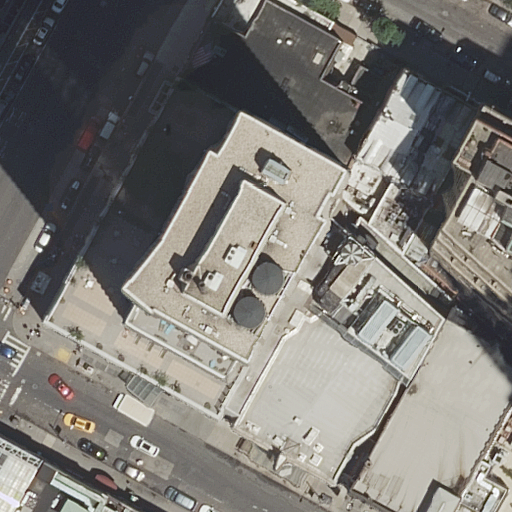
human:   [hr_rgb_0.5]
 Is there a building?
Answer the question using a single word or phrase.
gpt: yes

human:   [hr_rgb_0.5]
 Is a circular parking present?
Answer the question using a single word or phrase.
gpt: no

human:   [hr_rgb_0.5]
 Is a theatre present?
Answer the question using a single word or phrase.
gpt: yes

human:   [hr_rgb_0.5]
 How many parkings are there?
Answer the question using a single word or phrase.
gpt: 1

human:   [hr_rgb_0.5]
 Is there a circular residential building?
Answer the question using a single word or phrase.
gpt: no

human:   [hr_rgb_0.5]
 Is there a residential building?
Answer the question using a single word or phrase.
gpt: yes

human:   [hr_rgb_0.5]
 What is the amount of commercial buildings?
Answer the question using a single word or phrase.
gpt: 0

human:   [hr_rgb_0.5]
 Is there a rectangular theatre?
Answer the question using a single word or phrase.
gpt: no

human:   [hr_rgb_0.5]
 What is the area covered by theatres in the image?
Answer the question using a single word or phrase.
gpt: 1405m2

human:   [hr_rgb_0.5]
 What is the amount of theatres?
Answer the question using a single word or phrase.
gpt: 1

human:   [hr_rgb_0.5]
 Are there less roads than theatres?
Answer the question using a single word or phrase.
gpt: no

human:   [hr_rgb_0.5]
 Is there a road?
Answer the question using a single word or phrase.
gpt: yes

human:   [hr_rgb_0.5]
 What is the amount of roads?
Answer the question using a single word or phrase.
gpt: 4

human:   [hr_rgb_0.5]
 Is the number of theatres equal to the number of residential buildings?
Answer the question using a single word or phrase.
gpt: no

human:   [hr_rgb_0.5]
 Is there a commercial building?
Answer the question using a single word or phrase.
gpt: no

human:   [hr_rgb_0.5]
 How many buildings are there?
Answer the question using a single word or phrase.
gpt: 9

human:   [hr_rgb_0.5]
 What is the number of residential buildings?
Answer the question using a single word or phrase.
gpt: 7

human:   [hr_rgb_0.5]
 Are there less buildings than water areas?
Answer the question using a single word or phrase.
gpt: no

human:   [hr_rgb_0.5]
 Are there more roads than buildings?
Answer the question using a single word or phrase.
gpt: no

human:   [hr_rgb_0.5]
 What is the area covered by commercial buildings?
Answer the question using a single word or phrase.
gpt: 0m2

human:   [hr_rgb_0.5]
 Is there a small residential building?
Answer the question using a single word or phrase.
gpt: yes

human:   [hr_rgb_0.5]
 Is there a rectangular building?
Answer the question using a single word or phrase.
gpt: yes

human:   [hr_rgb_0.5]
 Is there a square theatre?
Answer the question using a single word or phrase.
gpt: no

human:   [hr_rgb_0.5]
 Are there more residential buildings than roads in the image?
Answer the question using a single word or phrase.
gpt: yes

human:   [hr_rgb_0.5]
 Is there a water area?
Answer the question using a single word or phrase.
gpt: no

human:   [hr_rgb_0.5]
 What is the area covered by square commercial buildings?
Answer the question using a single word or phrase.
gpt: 0m2

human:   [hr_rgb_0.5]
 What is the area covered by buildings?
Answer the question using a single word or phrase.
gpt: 6448m2

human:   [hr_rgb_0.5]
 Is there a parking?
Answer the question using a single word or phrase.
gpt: yes

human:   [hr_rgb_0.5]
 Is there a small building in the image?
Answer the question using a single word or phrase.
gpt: yes

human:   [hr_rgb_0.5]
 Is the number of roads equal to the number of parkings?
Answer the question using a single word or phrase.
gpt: no

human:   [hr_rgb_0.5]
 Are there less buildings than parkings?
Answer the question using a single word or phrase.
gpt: no

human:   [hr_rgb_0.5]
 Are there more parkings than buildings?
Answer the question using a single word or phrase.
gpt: no

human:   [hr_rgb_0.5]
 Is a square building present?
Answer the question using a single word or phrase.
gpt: no

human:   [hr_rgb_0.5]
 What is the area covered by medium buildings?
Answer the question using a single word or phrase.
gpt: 1212m2

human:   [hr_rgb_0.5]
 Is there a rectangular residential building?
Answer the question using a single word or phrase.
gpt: yes

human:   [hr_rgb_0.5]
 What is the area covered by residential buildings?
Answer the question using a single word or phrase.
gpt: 4231m2

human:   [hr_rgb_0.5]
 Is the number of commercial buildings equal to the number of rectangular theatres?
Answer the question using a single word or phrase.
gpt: yes

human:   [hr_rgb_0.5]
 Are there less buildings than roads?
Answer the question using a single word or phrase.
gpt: no

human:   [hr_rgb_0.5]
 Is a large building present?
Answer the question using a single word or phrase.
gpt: yes

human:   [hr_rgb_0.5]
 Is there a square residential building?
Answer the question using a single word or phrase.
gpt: no

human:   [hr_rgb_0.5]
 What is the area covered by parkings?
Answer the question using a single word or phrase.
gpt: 12m2

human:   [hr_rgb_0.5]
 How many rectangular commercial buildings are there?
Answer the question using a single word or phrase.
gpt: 0

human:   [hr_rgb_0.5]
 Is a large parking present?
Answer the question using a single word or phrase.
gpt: no

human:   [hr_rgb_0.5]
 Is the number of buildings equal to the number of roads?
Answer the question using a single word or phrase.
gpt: no

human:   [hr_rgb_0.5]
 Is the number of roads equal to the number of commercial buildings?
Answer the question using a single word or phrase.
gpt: no

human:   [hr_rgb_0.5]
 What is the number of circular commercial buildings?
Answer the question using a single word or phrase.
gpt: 0

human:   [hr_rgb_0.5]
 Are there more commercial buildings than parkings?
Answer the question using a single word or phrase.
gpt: no

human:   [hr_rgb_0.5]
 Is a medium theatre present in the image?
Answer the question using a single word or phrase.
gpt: no

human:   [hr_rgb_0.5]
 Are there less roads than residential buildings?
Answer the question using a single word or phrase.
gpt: yes

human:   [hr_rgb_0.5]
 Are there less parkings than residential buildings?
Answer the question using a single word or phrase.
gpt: yes

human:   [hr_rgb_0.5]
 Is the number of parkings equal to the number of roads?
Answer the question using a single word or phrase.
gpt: no

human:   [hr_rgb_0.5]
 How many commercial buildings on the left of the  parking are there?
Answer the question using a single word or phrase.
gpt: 0

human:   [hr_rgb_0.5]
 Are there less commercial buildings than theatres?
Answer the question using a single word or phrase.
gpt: yes

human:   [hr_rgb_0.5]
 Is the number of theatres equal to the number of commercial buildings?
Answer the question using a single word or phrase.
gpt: no

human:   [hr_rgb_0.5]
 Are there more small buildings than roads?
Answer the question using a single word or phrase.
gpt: no

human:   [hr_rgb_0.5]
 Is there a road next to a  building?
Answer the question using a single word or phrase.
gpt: yes

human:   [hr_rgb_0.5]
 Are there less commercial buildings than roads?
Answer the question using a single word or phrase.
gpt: yes

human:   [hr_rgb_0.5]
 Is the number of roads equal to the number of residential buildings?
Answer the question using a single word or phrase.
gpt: no

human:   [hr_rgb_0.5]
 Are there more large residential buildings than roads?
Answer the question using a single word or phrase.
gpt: no

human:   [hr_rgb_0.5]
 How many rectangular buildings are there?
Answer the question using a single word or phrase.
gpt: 4

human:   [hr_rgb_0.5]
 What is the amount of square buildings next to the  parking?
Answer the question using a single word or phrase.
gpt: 0

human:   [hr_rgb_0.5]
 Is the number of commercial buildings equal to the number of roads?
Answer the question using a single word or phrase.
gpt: no

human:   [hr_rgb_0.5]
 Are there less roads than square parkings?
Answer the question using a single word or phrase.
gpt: no

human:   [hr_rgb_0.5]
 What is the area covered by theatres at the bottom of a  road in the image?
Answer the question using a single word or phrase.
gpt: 1405m2